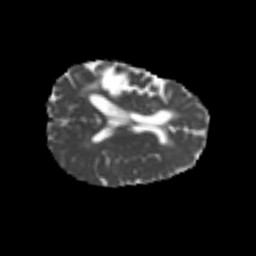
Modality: MD
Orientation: axial
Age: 46
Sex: male
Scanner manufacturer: siemens
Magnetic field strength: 3 T
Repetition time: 4.987 s
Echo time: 0.0792 s